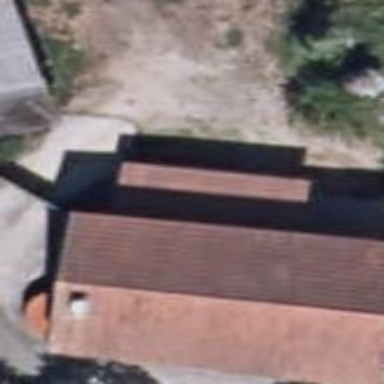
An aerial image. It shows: Simple house.